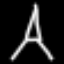
Label: The Eiffel Tower